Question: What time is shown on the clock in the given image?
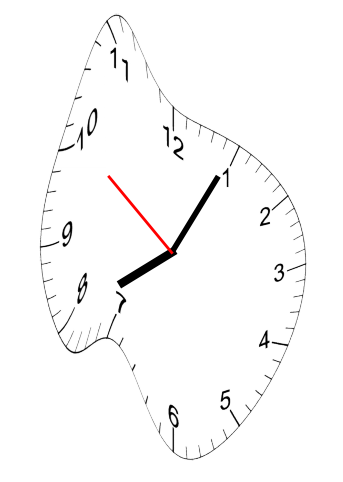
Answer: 08:04:51